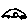
Label: car